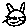
Label: cat